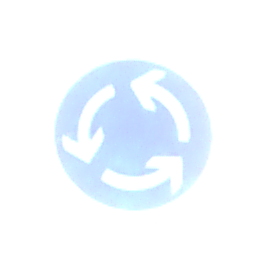
Verkehrszeichen: Kreisverkehr
Umgebung: Outdoor, Urban
Tageszeit: SunriseSunset
Wetter: Clear
Licht: Natural
Jahreszeit: NotSpecified
Kontrast: MediumContrast